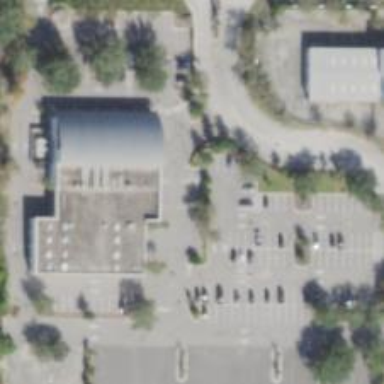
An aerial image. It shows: Parking space is available.